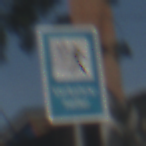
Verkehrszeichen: Verkehrshelfer
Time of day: Midday
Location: Outdoor (Suburban)
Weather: Clear
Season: NotSpecified
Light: Natural